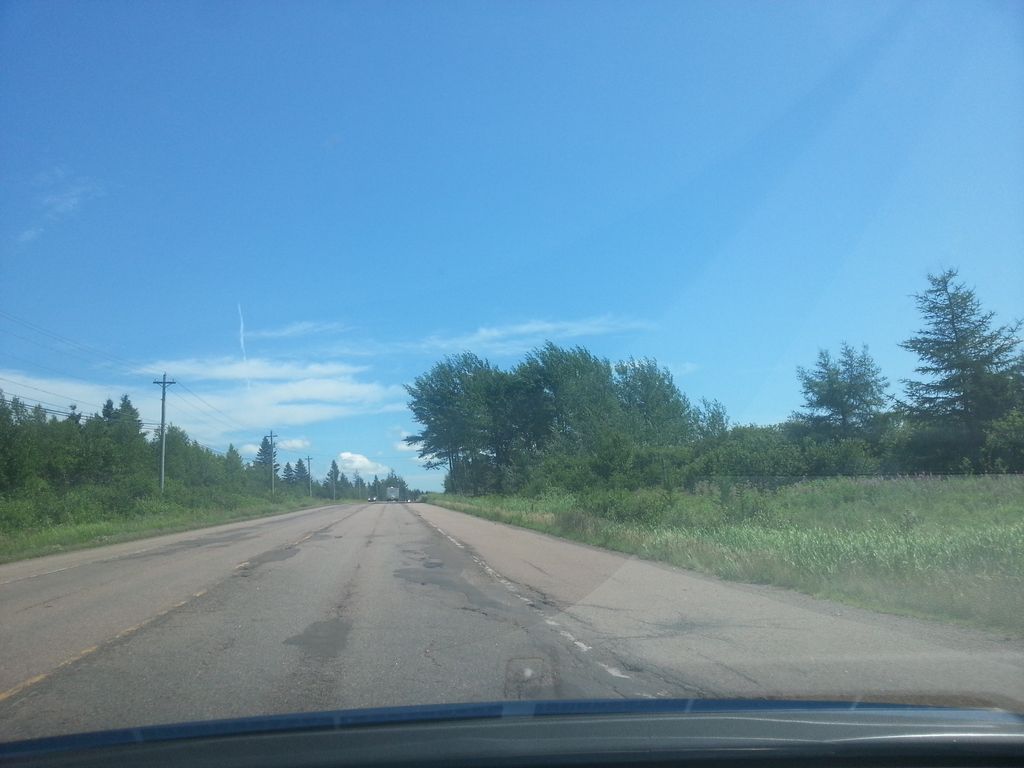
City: charlottetown